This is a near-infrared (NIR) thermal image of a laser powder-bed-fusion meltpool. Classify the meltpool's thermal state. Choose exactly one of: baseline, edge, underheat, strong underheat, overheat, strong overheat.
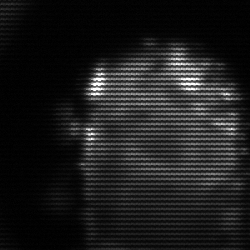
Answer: baseline